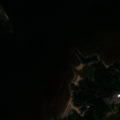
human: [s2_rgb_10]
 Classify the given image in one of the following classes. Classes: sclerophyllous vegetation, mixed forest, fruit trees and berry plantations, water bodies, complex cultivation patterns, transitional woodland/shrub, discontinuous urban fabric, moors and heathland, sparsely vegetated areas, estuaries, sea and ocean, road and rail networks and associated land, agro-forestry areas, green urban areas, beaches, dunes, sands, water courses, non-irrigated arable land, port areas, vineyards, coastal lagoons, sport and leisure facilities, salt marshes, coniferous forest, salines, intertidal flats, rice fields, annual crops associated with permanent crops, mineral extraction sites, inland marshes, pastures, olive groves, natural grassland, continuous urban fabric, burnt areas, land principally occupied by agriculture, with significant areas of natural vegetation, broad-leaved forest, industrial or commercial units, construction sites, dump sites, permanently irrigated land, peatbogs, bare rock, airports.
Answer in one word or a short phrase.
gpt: coniferous forest, mixed forest, sea and ocean